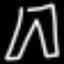
Label: pants